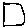
Label: square